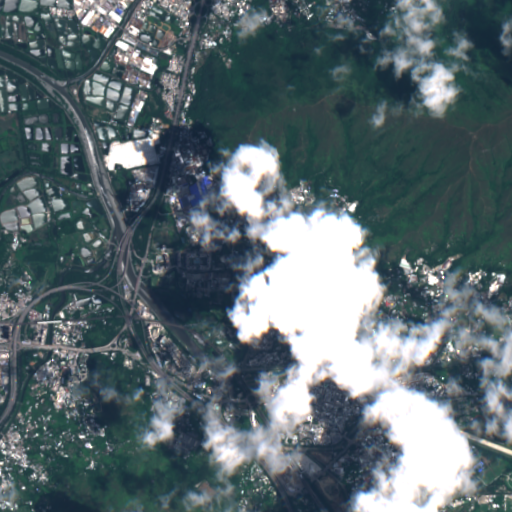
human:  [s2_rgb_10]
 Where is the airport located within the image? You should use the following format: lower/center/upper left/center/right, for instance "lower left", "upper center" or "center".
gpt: The airport is located in the lower right of the image.
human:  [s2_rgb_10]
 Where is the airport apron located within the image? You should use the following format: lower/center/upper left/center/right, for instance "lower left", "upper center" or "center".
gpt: The airport apron is located in the lower right of the image.
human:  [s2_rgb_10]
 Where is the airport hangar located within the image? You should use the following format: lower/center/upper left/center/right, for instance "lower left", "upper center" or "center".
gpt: The airport hangar is located in the lower right of the image.
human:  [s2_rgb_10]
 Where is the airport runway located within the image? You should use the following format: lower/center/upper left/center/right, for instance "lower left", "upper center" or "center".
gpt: The airport runway is located in the lower right of the image.
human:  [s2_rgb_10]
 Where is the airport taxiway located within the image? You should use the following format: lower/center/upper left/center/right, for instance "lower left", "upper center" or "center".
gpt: The airport taxiway is located in the lower right of the image.
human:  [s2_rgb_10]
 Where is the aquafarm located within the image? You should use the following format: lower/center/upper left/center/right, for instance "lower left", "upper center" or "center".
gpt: The aquafarm is located in the center left of the image.
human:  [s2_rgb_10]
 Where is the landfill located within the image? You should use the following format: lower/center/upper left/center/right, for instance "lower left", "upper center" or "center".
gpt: The landfill is located in the center right of the image.
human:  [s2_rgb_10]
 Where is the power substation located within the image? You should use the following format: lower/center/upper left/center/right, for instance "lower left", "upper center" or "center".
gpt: The power substation is located in the lower left of the image.
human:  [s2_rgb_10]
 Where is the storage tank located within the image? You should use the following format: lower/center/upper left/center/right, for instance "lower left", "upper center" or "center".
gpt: The storage tank is located in the lower right of the image.
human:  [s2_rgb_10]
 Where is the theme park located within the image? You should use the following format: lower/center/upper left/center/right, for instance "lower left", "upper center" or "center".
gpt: The theme park is located in the center of the image.
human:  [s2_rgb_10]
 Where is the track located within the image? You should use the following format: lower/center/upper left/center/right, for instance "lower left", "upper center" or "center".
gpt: There is no track in the image.